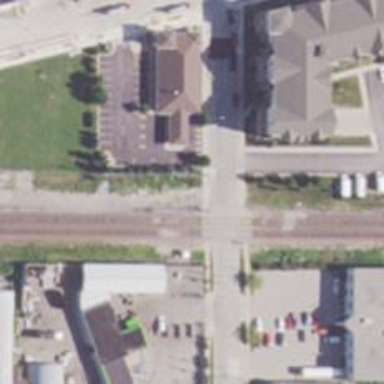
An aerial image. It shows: Crossing for the railway.